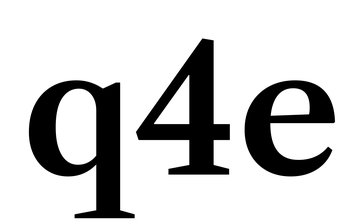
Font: LibreCaslonText_SemiBold